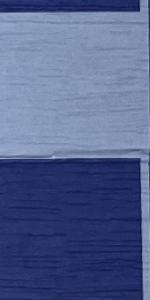
Label: Empty